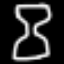
Label: hourglass